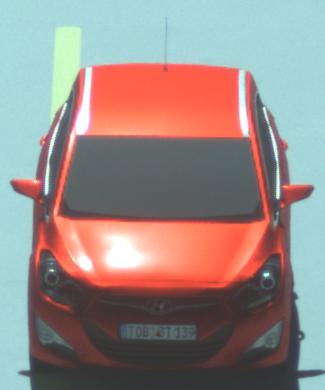
Make: Hyundai
Model: i40 Kombi 1.6 GDI
Detailed model: i40 (VF) Kombi
Model produced from: 2012/08
Model produced until: 2013/09
Doors: 5
Color: red
Road condition: dry road
Daytime: midday
Contrast: high contrast